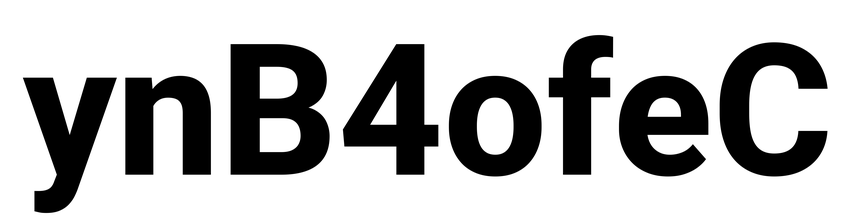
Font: Roboto_ExtraBold